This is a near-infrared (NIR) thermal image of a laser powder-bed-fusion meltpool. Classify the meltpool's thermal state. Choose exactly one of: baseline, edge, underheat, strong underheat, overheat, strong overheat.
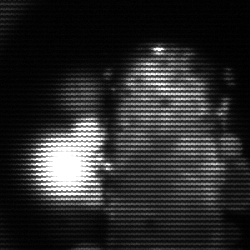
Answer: strong underheat